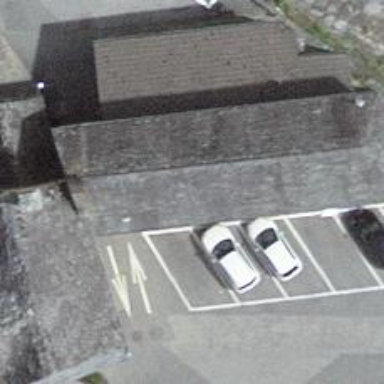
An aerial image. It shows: Post office.